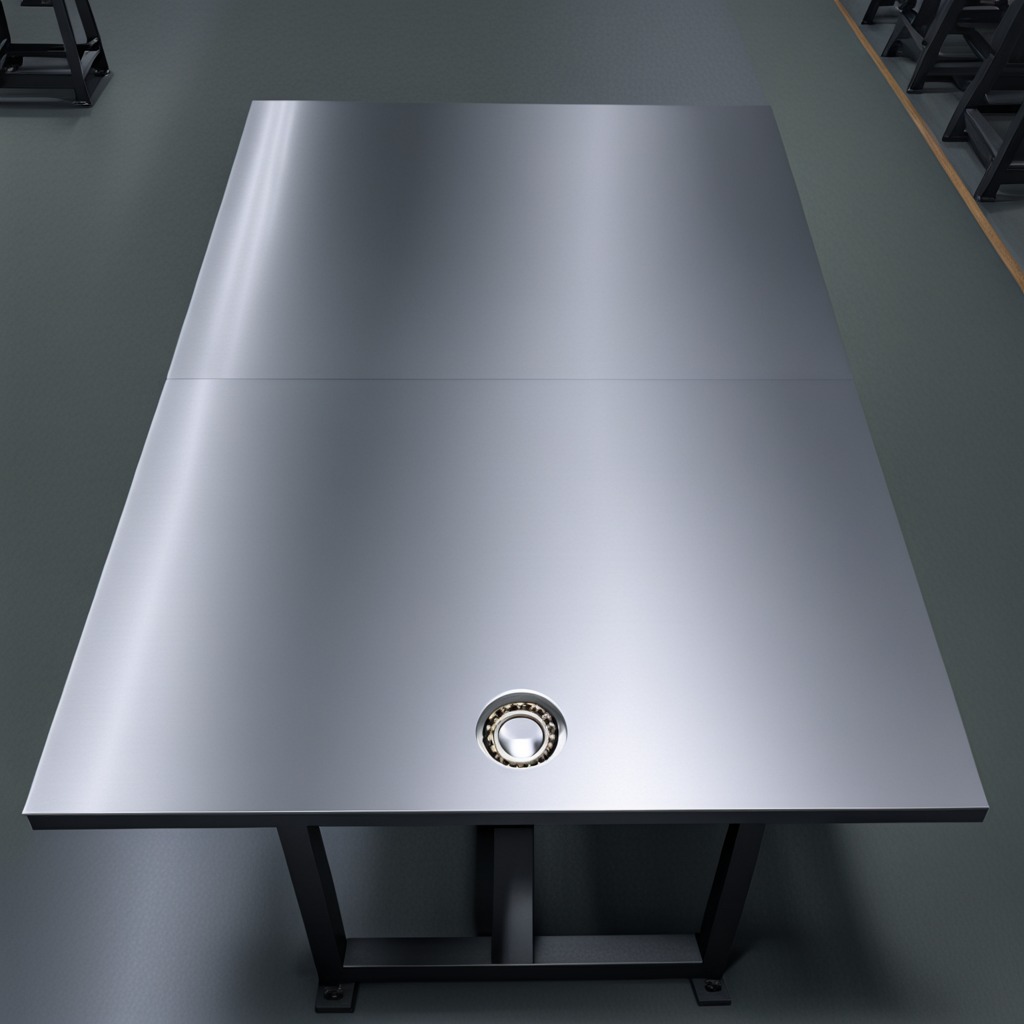
A metal ball bearing is lying on the tabletop.